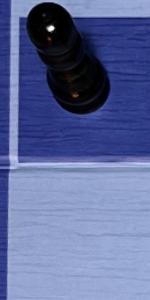
Label: Empty